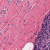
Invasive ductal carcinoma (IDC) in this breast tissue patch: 0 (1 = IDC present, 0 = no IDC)